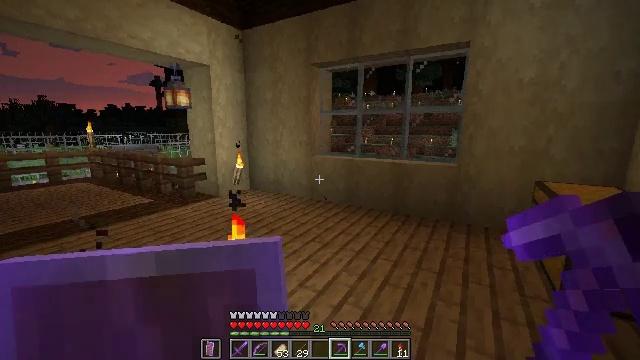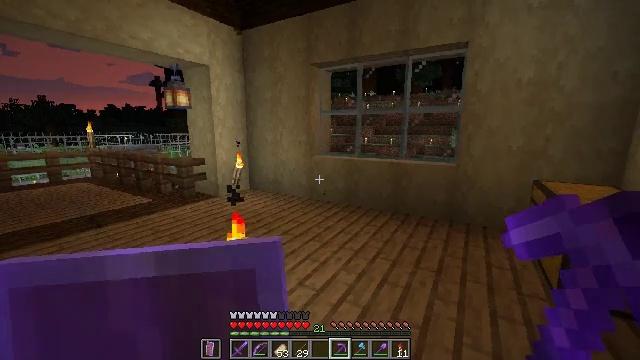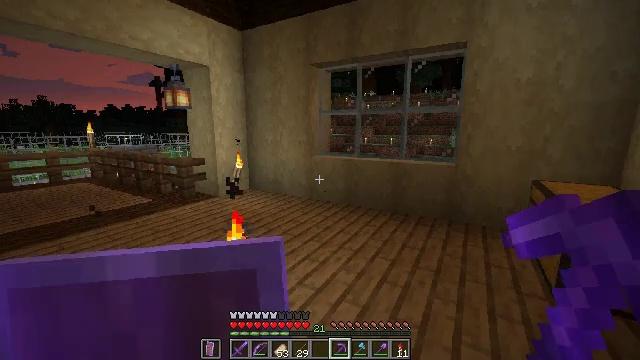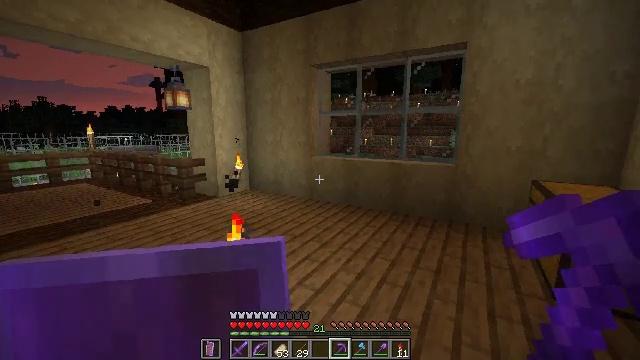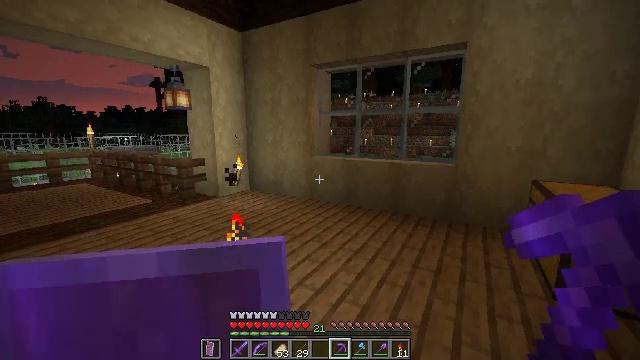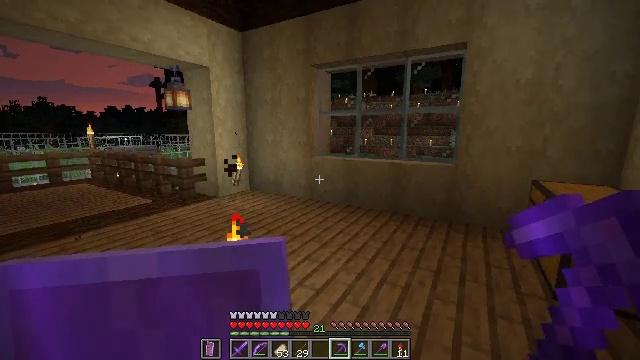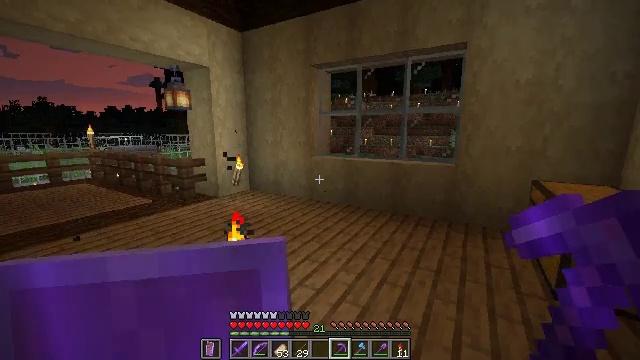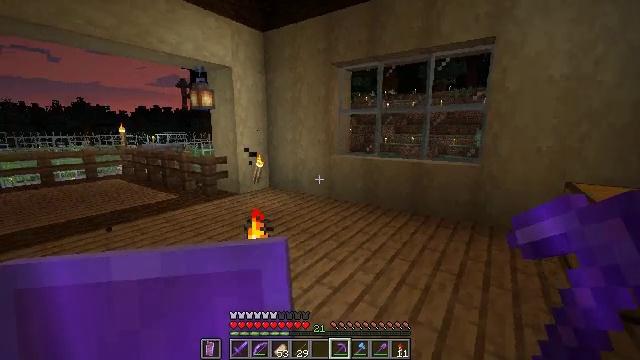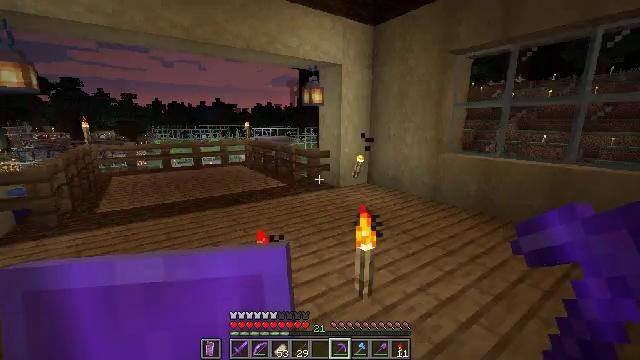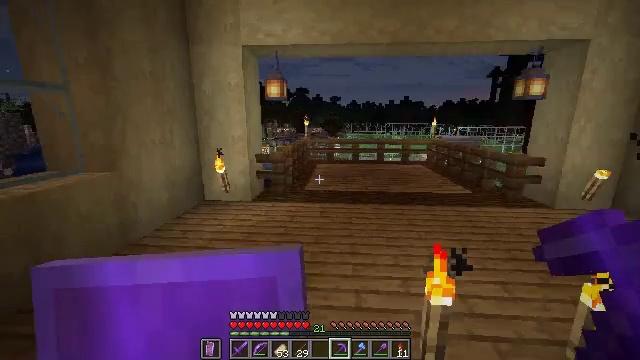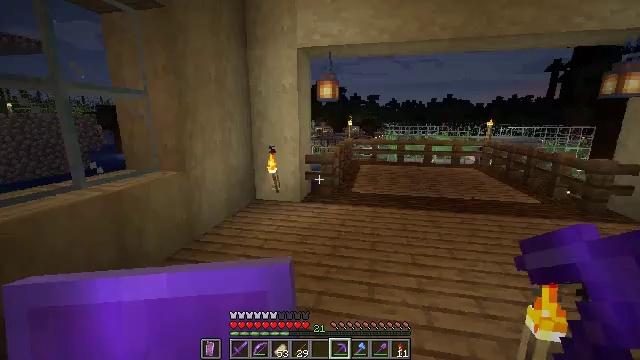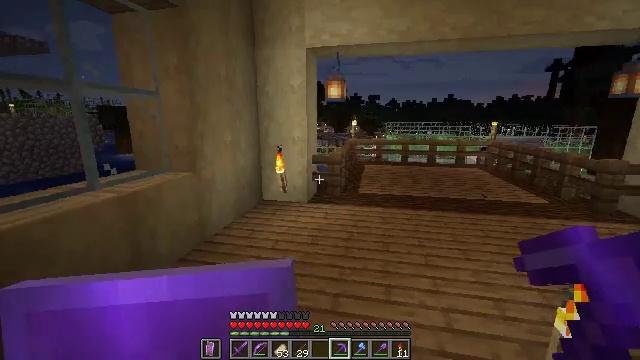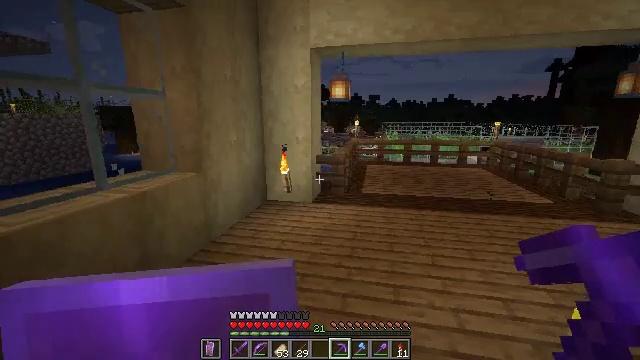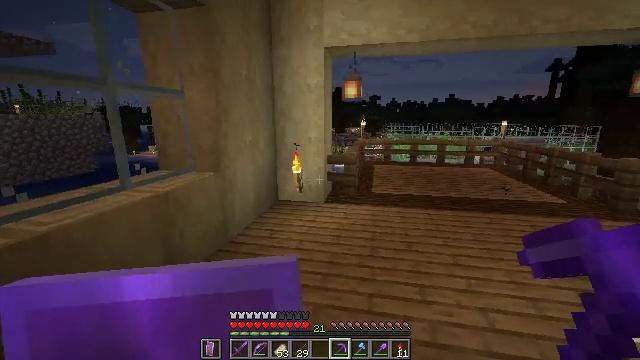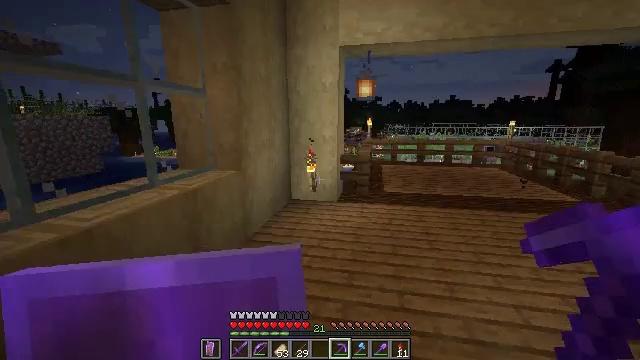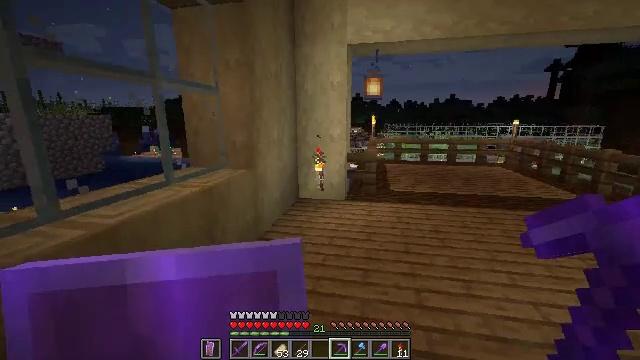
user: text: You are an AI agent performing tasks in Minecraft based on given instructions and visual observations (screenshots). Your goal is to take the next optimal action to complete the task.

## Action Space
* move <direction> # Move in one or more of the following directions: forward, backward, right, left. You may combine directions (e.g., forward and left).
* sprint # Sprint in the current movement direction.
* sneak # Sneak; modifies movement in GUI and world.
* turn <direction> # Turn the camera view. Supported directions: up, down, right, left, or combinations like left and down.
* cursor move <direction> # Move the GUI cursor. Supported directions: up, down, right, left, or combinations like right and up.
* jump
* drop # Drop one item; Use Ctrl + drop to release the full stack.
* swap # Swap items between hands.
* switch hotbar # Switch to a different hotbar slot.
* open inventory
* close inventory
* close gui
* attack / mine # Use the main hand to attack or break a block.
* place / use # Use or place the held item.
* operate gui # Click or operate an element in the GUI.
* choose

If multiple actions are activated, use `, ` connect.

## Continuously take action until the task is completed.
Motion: motion action
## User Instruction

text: Produce nether brick by using a furnace with netherrack.
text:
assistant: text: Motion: no_op
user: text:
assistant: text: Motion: no_op
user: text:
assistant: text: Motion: no_op
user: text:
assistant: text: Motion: no_op
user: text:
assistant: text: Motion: no_op
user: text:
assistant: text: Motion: no_op
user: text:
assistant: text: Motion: move left, turn left
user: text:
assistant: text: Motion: move left, turn left and down
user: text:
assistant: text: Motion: move left, turn left
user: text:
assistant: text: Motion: move left, turn left
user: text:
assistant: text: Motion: move left
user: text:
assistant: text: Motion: move left
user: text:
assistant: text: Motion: move left
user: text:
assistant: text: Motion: move left
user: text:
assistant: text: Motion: move left
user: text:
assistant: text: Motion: turn right and down
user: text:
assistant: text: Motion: turn right
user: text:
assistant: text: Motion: no_op
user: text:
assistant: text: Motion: no_op
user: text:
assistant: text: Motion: move forward
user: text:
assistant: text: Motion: move forward
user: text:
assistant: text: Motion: move forward
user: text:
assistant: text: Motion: move forward
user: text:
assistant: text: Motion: move forward
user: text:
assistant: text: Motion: move forward
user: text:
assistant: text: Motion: move forward
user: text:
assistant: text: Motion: move forward
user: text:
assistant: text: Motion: move forward
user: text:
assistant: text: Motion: move forward
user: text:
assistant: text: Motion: move forward